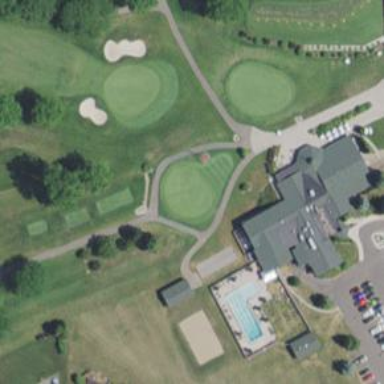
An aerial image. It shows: Golf cartpath that is also road path.